Question: I manually set my UIButton's background by using the following:
'''
[button setBackgroundImage:[[UIImage imageNamed:@"button.png"] stretchableImageWithLeftCapWidth:10 topCapHeight:0] forState:UIControlStateNormal];
'''
On the simulator this looks fine, however on the device it looks horrendous. It looks like this:

I'm not entirely sure what's causing this. I do have an autoresizing mask set ('UIViewAutoresizingFlexibleWidth'), but disabling it still causes this.
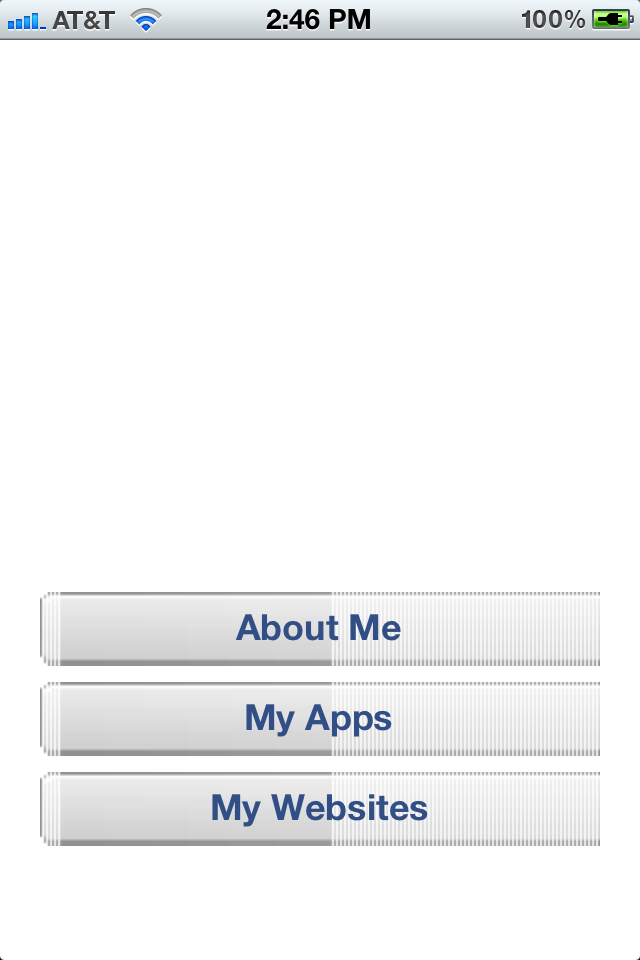
Answer: <URL> was getting stretch artifacts because of a "Compress PNG" files" project setting. How is your's set?